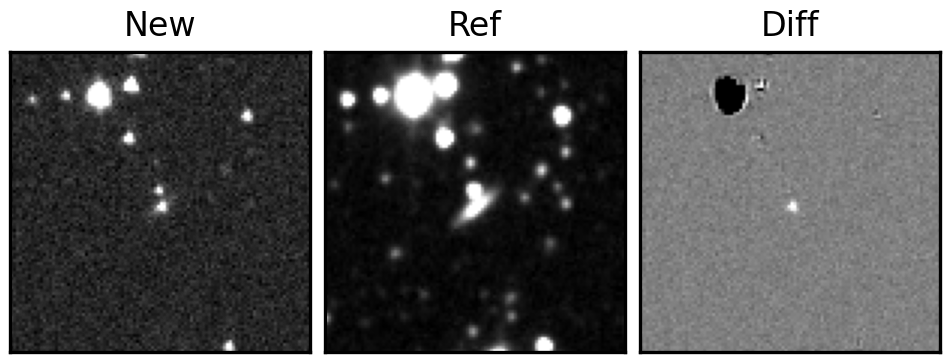
Label: real